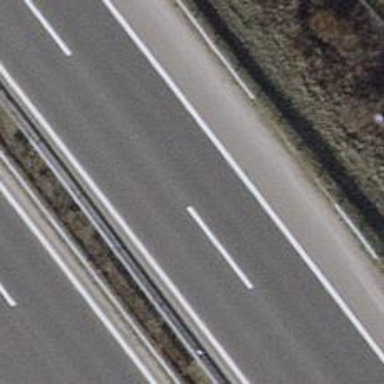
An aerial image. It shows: Motorway.